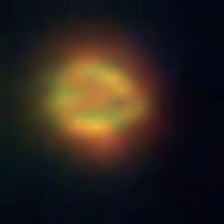
Taxon: NanoPlankton
Group: Other